Interaction volume radius: 10 \u00c5
Interaction volume height: 10 \u00c5
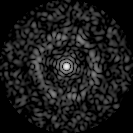
Disorder parameter: 0.8051